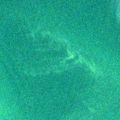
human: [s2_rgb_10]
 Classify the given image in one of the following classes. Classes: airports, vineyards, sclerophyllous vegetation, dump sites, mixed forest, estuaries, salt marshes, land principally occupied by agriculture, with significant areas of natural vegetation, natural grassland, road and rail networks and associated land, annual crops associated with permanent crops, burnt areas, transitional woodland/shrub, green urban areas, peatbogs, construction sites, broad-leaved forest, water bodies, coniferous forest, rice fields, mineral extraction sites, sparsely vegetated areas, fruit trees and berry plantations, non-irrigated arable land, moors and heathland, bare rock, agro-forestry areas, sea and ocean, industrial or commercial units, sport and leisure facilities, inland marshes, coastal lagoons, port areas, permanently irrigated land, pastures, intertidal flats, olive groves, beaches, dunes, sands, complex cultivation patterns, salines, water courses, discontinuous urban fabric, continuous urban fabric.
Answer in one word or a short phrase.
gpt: sea and ocean